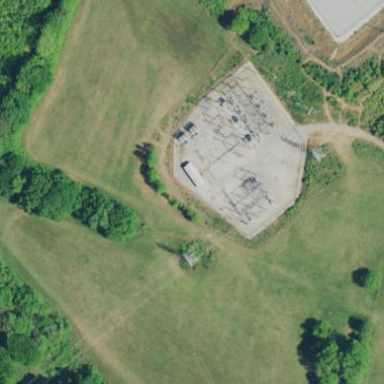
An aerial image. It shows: Fence surrounds transmission level power substation.